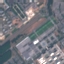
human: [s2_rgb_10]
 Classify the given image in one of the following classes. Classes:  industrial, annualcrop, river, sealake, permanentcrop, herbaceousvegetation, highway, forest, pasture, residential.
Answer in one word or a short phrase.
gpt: Industrial